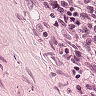
Metastatic tissue present: no